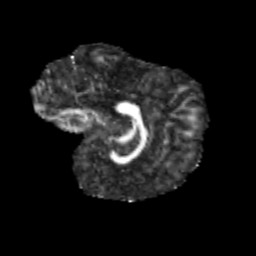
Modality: FA
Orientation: sagittal
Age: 11
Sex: male
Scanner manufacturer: siemens
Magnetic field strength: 3 T
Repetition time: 3.8 s
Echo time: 0.07 s